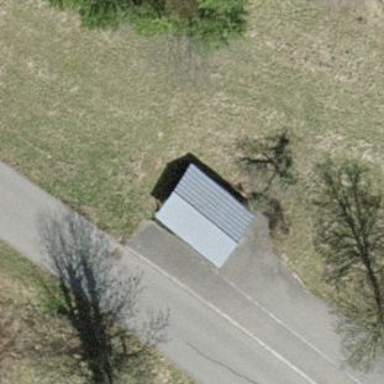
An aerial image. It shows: Garage.